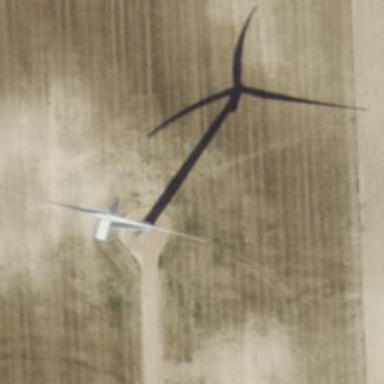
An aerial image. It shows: Wind turbine generator that utilizes wind as its source for generating electricity. It is of the horizontal axis type.